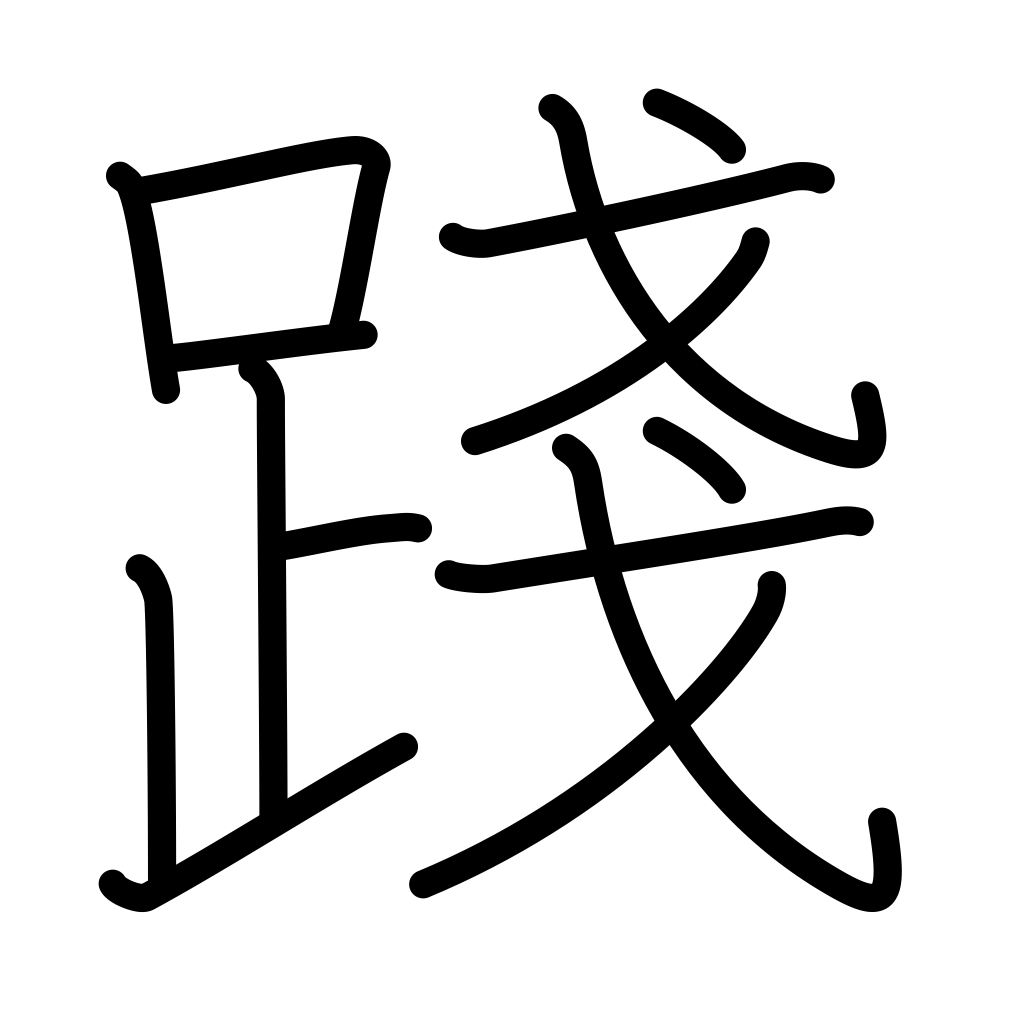
Meaning: step on, trample, practice, carry through